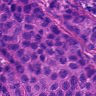
Metastatic tissue present: yes